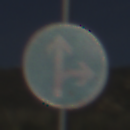
Verkehrszeichen: VorgeschriebeneFahrtrichtungGeradeausOderRechts
Umgebung: Outdoor, RoadRail
Tageszeit: MorningAfternoon
Wetter: PartlyCloudy
Licht: Natural
Jahreszeit: NotSpecified
Kontrast: HighContrast